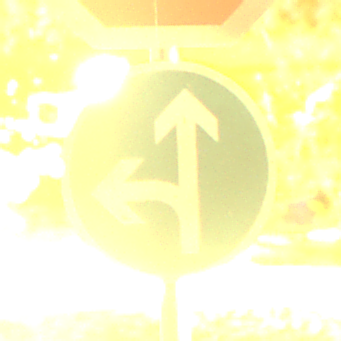
Verkehrszeichen: VorgeschriebeneFahrtrichtungGeradeausOderLinks
Zusatzzeichen oben: Stop
Umgebung: Outdoor, Suburban
Tageszeit: Night
Wetter: Clear
Licht: Artificial
Jahreszeit: NotSpecified
Kontrast: HighContrast